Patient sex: M
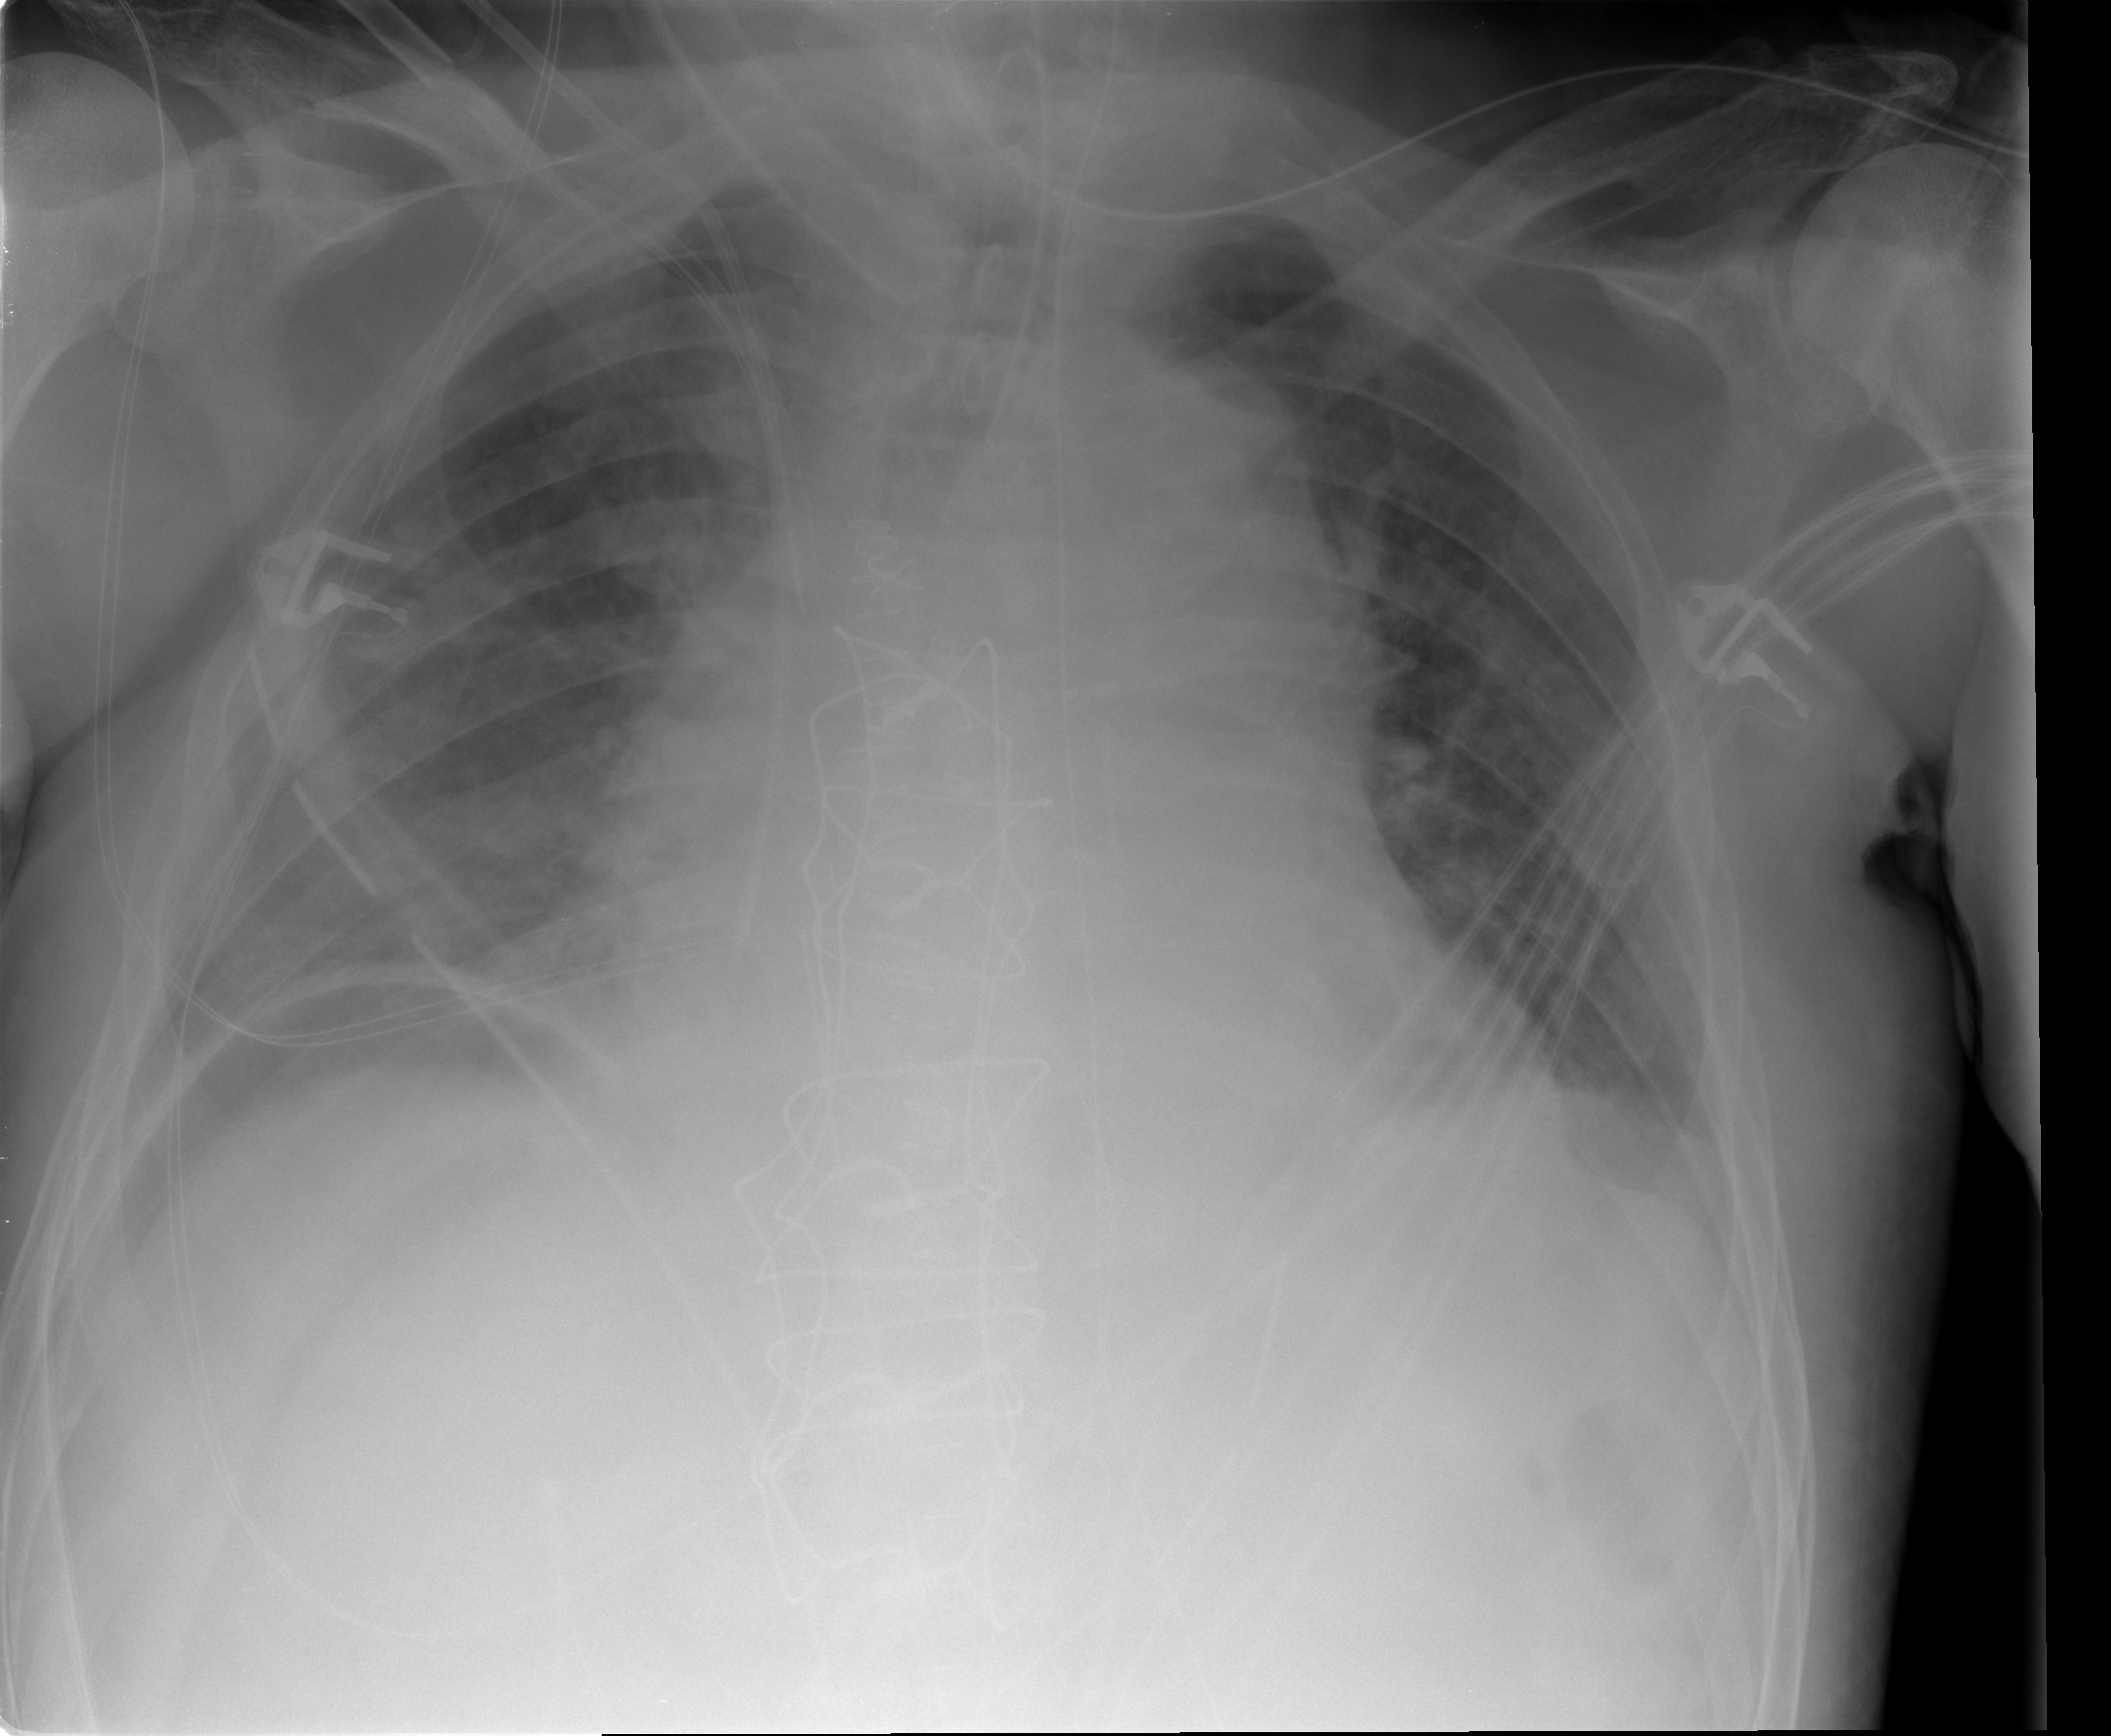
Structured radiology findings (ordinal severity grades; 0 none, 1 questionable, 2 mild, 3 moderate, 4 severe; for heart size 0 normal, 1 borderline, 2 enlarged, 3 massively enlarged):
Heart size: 0
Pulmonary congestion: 2
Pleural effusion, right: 0
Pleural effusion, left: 0
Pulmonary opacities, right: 0
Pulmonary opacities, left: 0
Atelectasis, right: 0
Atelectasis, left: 0